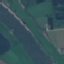
Land use / land cover: River